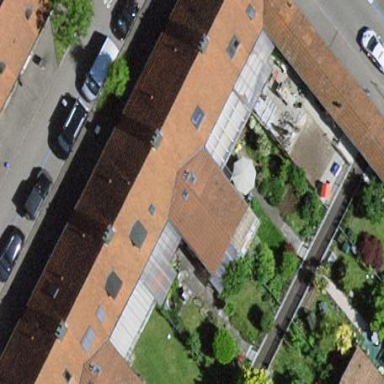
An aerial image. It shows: Terrace building.